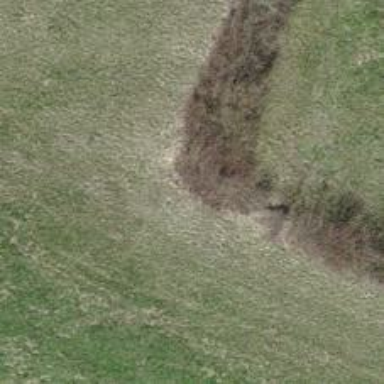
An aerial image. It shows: Hedge acting as barrier.